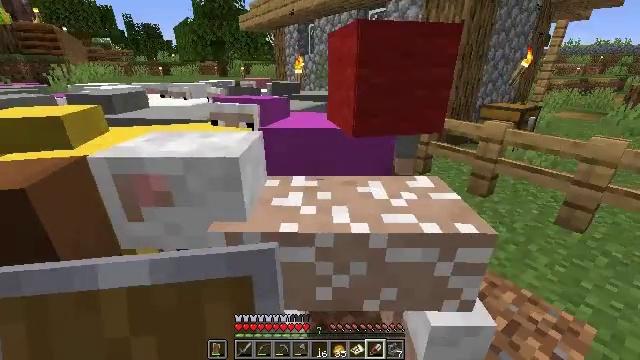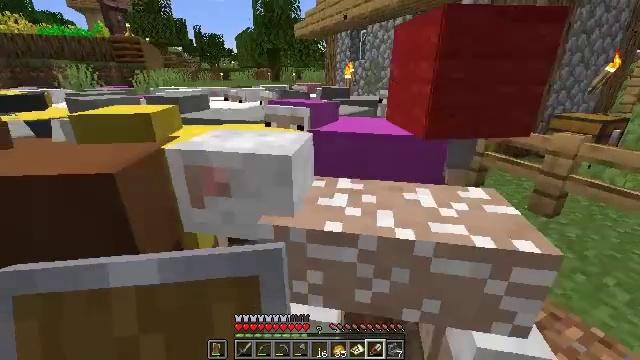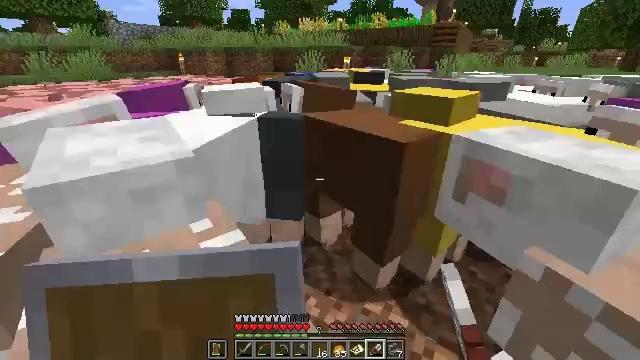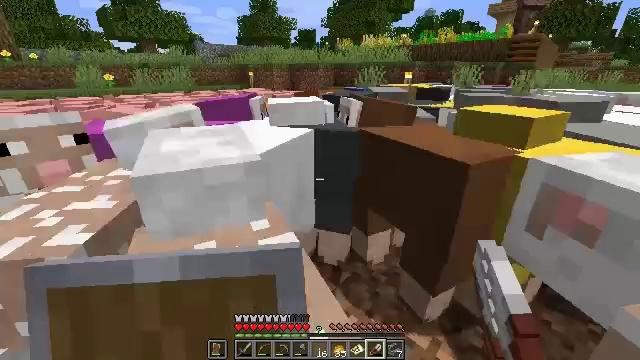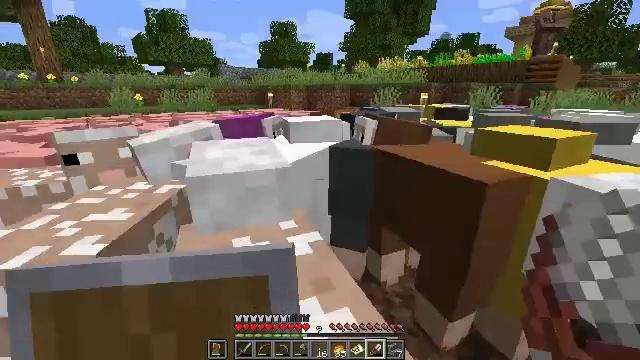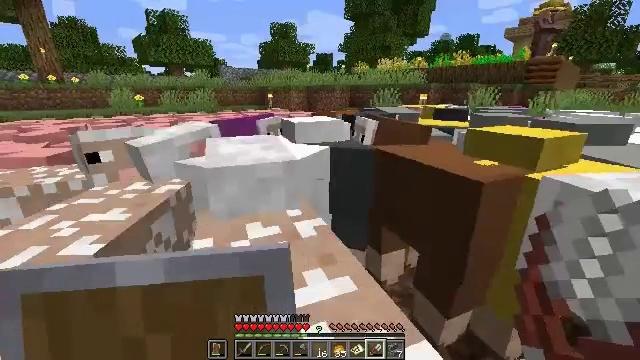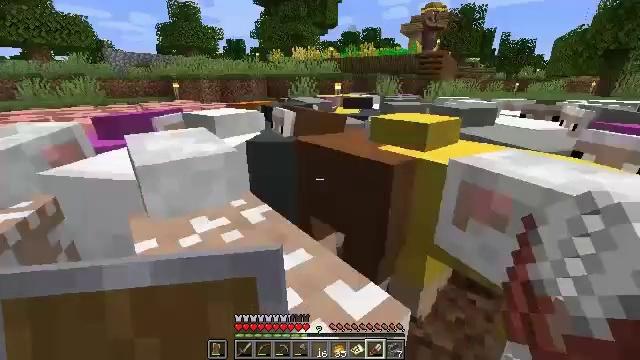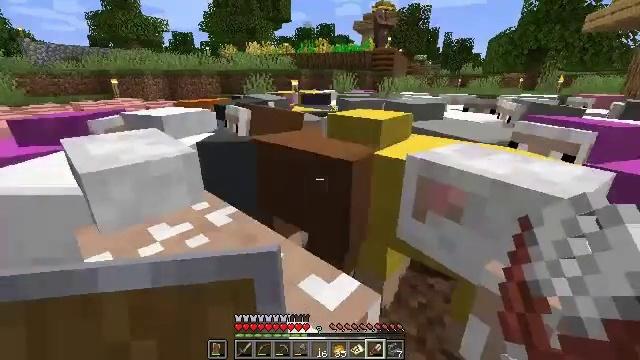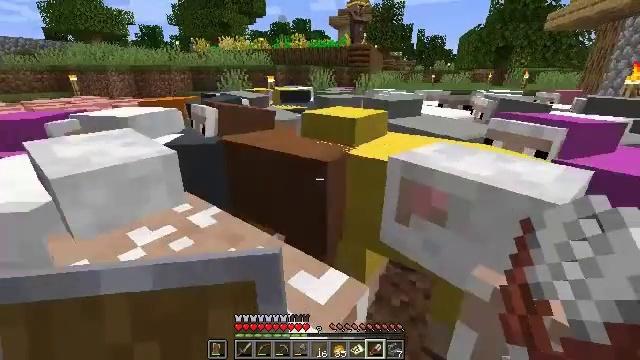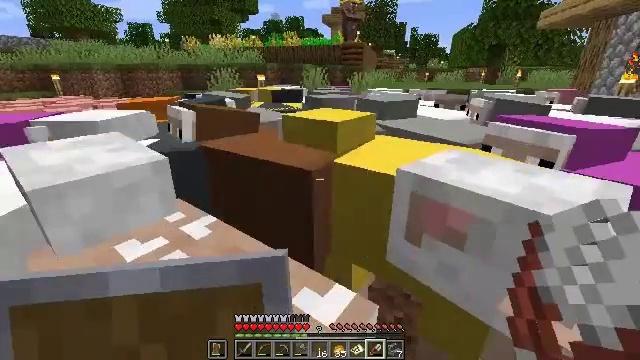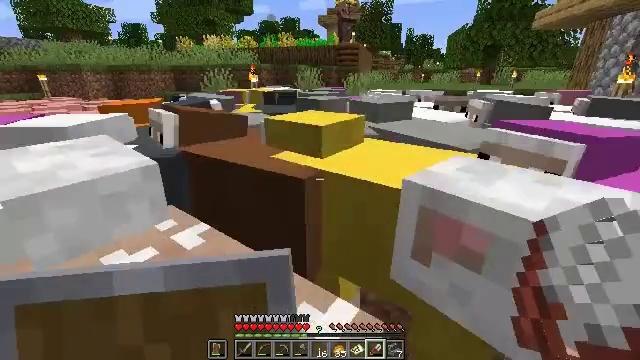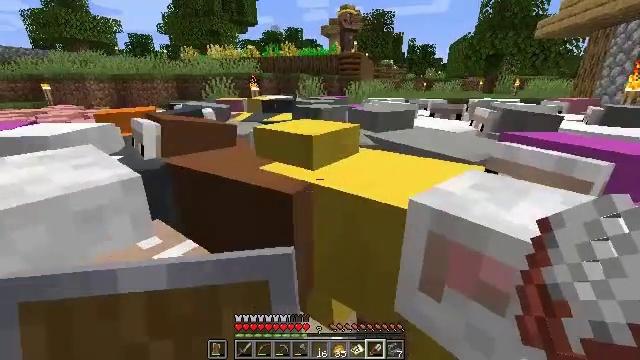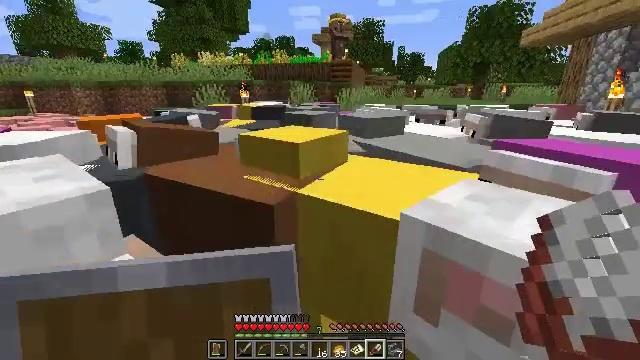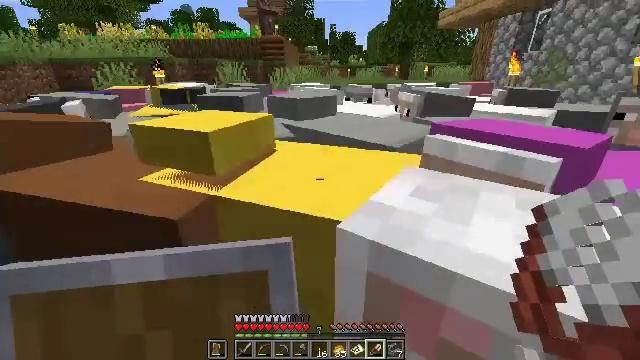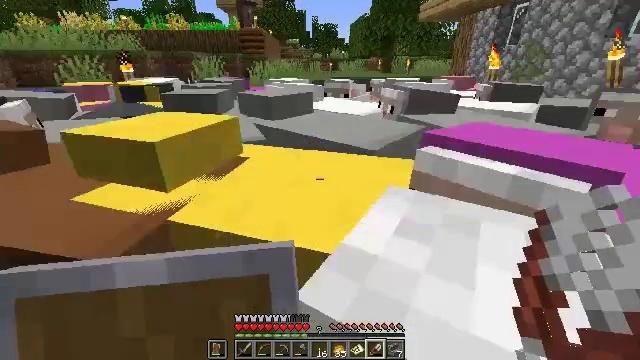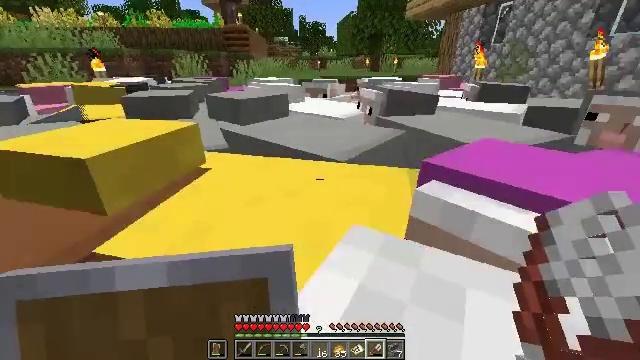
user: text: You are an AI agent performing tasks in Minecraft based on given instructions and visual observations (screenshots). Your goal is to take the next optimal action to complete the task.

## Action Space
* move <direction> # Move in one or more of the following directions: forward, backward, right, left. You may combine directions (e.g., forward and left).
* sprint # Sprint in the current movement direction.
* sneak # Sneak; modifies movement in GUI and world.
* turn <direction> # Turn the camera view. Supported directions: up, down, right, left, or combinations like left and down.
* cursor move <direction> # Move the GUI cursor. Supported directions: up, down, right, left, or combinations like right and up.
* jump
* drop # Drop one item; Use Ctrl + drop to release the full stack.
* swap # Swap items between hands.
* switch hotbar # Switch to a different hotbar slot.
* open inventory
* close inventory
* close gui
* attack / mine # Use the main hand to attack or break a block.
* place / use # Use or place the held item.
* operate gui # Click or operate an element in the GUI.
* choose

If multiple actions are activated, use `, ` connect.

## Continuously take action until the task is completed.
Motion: motion action
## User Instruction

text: Open the crafting grid and create a blue banner.
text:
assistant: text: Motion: turn left and up, use / place
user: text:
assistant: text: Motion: turn left and down
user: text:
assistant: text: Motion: turn left and up, use / place
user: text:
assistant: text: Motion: turn left and up, use / place
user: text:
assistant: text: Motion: move forward, use / place
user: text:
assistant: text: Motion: move forward, turn right and down
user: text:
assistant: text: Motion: move forward, turn right, use / place
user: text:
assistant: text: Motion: move forward, turn right, use / place
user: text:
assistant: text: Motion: move forward, turn right, use / place
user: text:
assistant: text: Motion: move forward, use / place
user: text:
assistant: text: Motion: move forward, turn up, use / place
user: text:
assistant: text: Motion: move forward, turn right and up, use / place
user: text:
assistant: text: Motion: move forward, turn right and down, use / place
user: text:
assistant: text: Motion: turn right and down, use / place
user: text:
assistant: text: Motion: turn right, use / place
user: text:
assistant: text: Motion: turn left, use / place
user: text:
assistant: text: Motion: turn left, use / place
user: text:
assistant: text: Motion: turn left, use / place
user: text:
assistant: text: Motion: turn left, use / place
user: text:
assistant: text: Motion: turn left, use / place
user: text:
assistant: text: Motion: use / place
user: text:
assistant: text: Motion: use / place
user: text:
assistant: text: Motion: use / place
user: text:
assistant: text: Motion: turn left and up
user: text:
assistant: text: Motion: turn left and down, use / place
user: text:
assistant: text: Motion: move forward, turn left, use / place
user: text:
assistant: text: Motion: move forward, use / place
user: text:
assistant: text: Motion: move forward, use / place
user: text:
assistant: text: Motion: turn left and down, use / place
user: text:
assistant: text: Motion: turn left and down, use / place